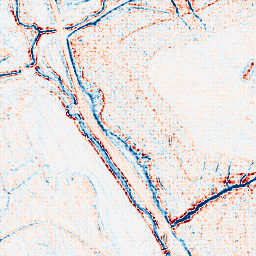
Category: edge_preserving
Decomposition family: anisotropic_diffusion
Decomposition parameters: iterations: 10
kappa: 30
gamma: 0.1
Upsampling method: sinc_hamming
Upsampling parameters: scale: 4
kernel_size: 4
Upsampling scale: 4